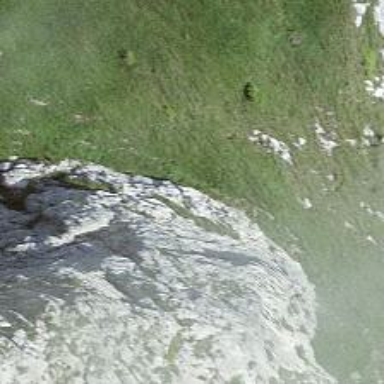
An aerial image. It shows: Cliff in nature.